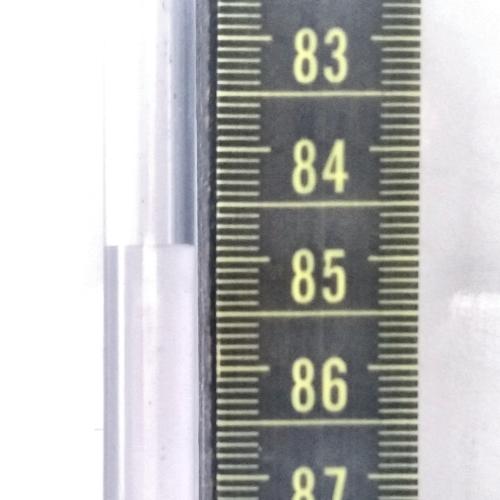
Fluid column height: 84.9 cm